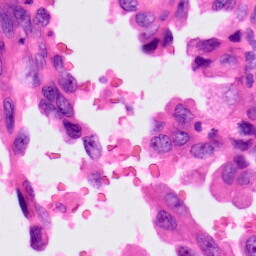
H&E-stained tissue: Lung